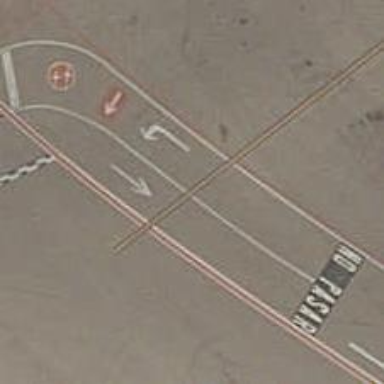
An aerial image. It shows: Airport parking position.